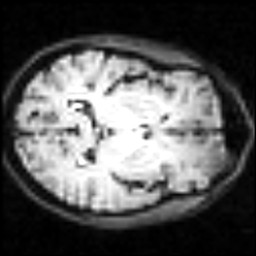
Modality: inplaneT2
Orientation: axial